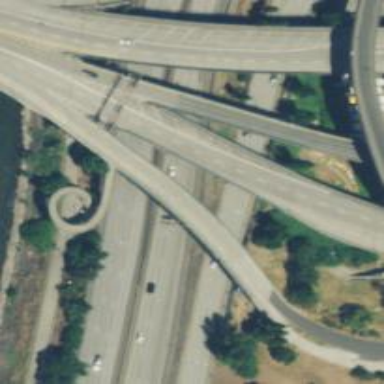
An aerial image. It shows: Primary link highway bridge with asphalt surface.